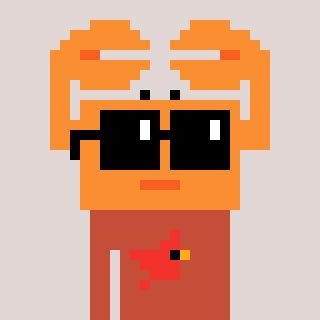
a pixel art character with square black sunglasses, a crab-shaped head and a rust-colored body on a warm background